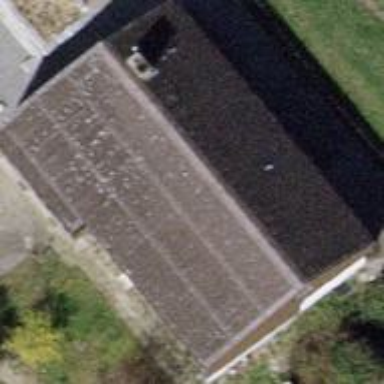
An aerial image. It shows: Farm building with gabled roof.